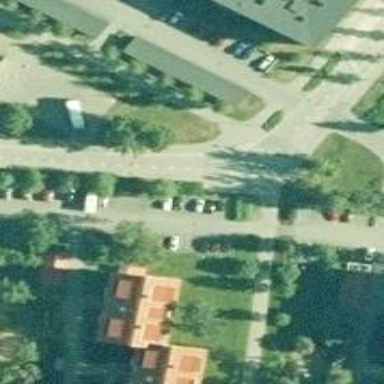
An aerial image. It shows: Asphalt road in residential area.